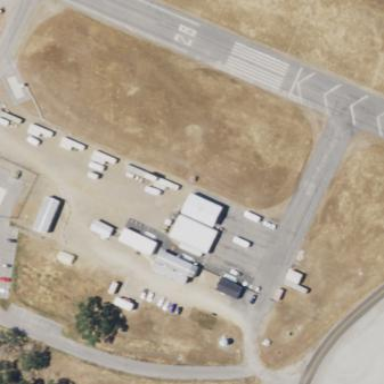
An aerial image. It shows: Apron at the airport with asphalt surface.